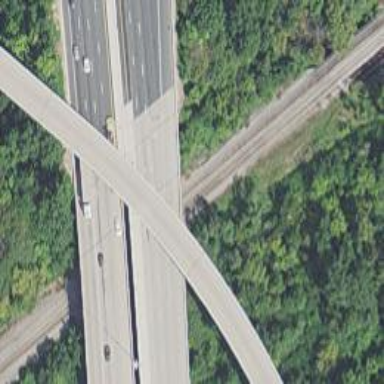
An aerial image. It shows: Motorway bridge with asphalt surface.